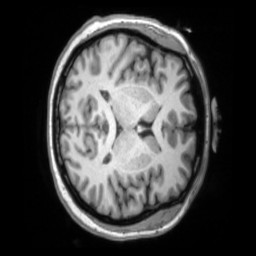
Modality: T1w
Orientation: axial
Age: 35
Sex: female
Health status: ill
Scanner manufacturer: siemens
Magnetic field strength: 3 T
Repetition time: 2.2 s
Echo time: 0.00157 s